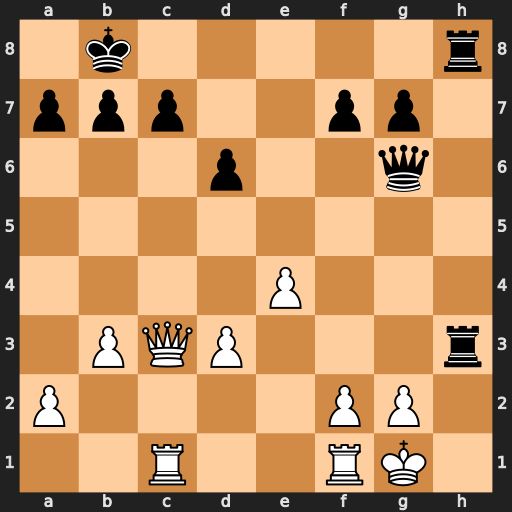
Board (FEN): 1k5r/ppp2pp1/3p2q1/8/4P3/1PQP3r/P4PP1/2R2RK1
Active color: w
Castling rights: -
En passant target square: -
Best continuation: Qxc7+ Ka8 Qc8+ Rxc8 Rxc8#